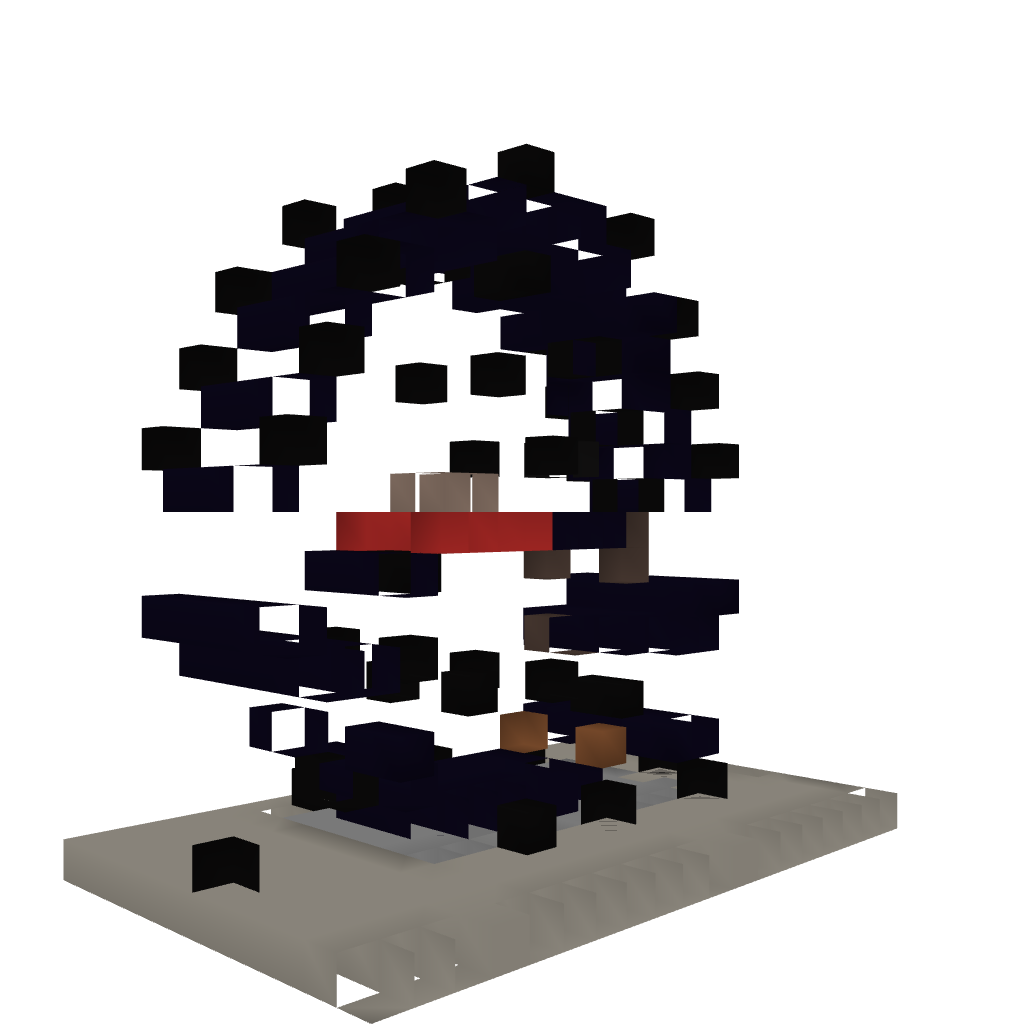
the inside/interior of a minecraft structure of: MB3 Mushroom house